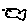
Label: fish